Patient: sex M, age 26
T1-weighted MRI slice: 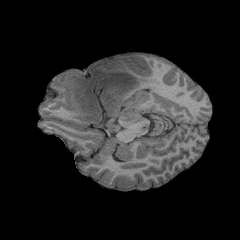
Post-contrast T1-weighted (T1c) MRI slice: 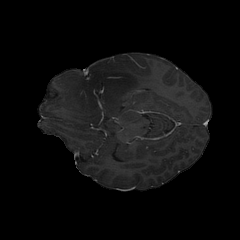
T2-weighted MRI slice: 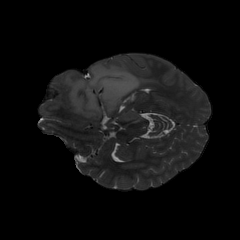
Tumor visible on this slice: yes
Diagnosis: Astrocytoma, IDH-mutant
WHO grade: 3